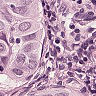
Metastatic tissue present: yes